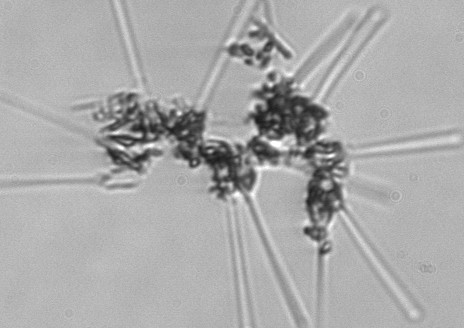
Label: Asterionellopsis_glacialis